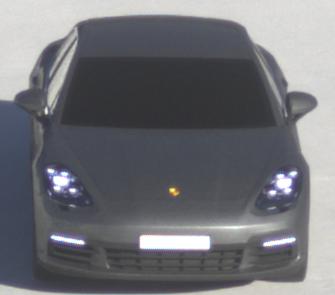
Make: Porsche
Model: Panamera
Detailed model: Panamera (971)
Model produced from: 2016/11
Model produced until: 2018/08
Doors: 5
Color: gray
Road condition: dry road
Daytime: morning or afternoon
Contrast: high contrast